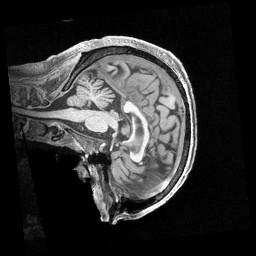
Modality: T1w
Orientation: sagittal
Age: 71
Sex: male
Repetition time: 2.4 s
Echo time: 0.00222 s